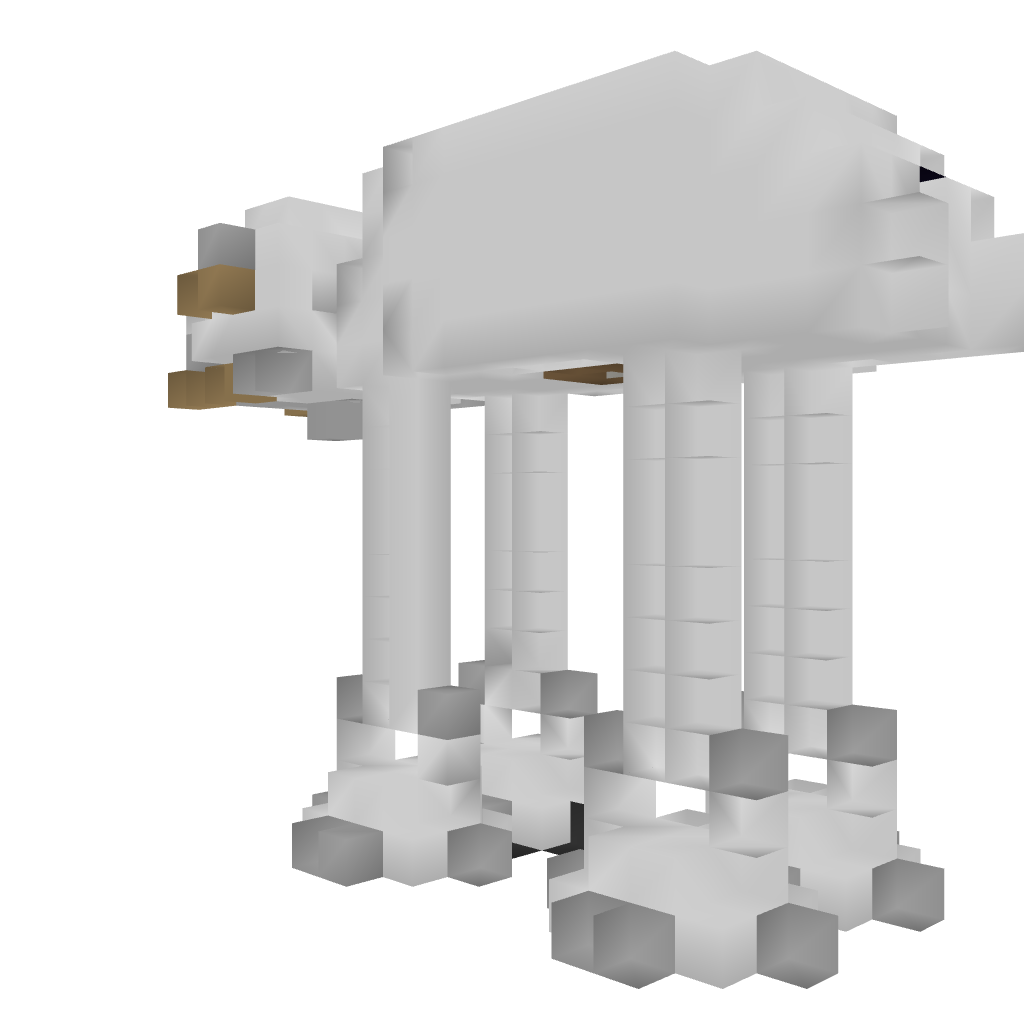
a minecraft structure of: AT-AT (Small)